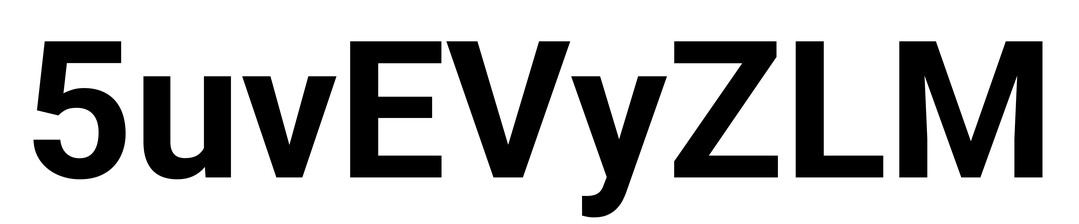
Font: Roboto_Bold